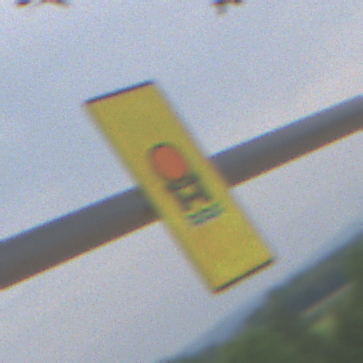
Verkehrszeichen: FahrzeugeMitWassergefaehrdenderLadungOhnePfeilsymbol
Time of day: Midday
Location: Outdoor (RoadRail)
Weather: PartlyCloudy
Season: NotSpecified
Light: Natural